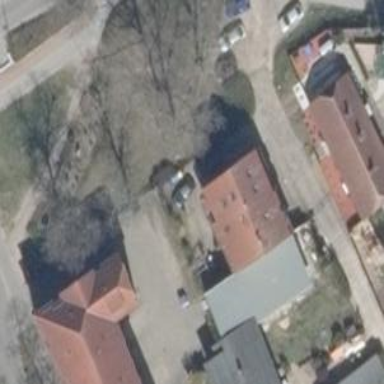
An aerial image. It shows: Veterinary facility.